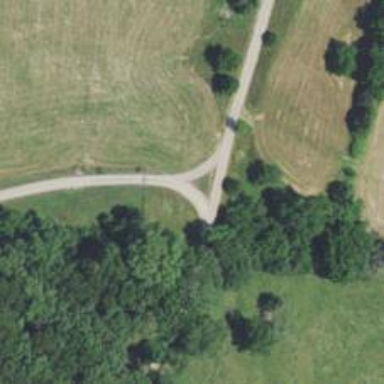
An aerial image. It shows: Driveway.